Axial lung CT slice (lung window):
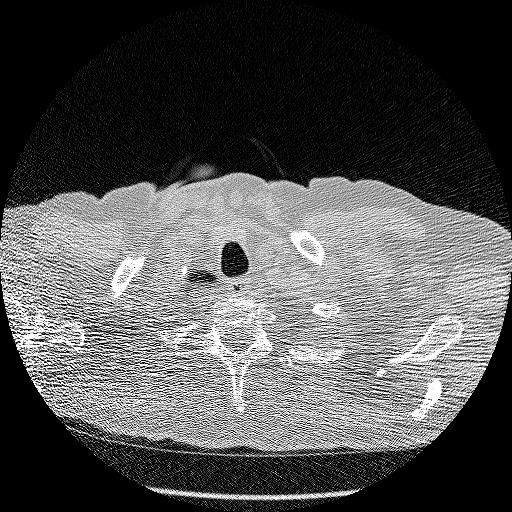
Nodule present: no